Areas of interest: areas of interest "Yuanjiang Station"
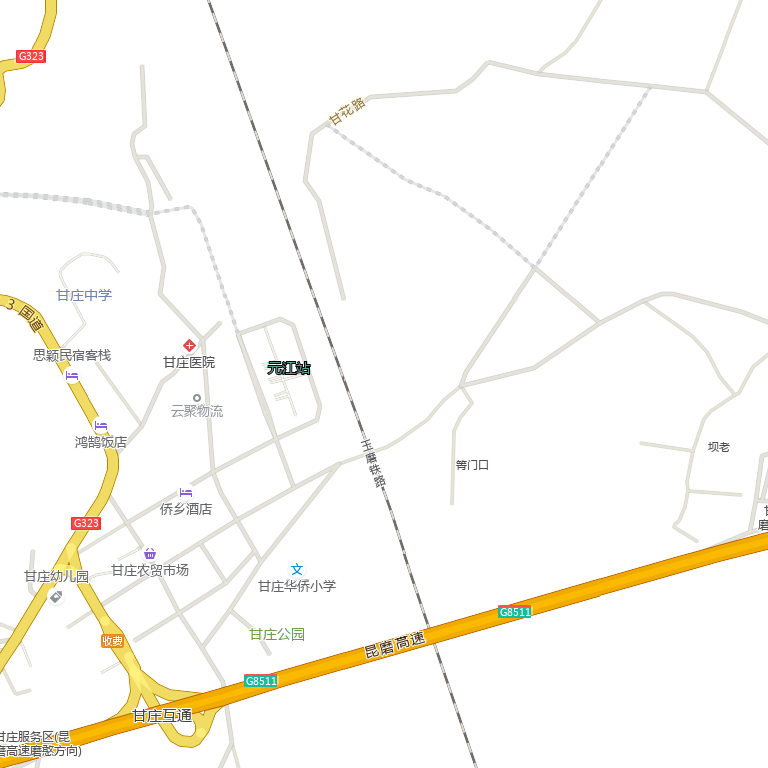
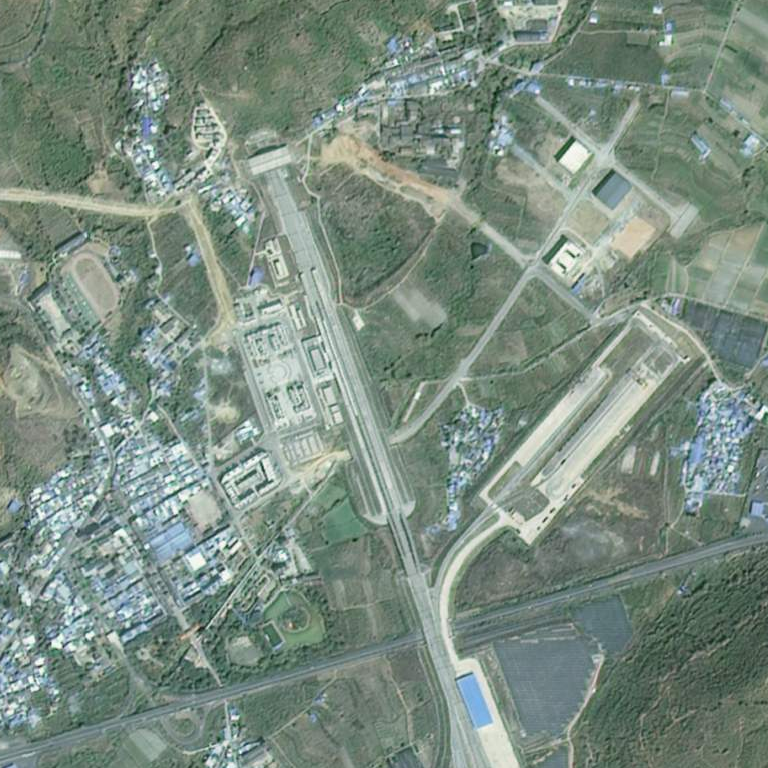